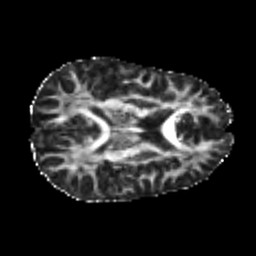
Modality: FA
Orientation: axial
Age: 22
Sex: male
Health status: healthy
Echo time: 0.074 s